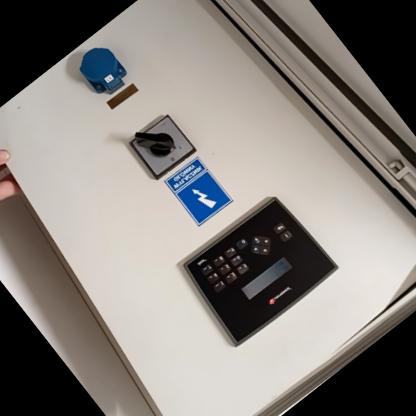
Klasa: inne